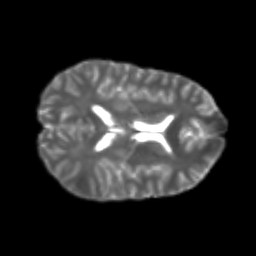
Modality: T2w
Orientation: axial
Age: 23
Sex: male
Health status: healthy
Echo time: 0.074 s